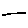
Label: line